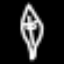
Label: leaf